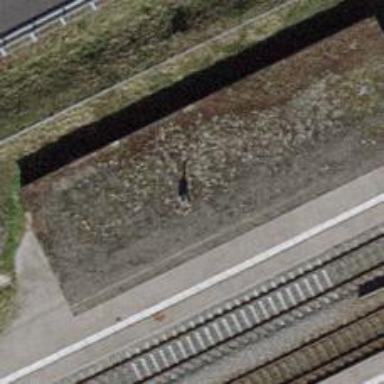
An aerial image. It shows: Railway halt.